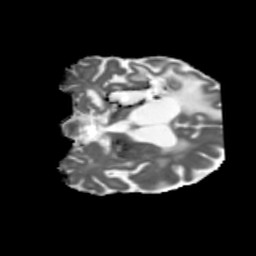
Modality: MD
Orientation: coronal
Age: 58
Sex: male
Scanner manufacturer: siemens
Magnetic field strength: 3 T
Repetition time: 5.47 s
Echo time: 0.0854 s